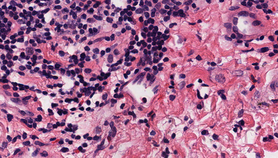
Tumor epithelial tissue: no
Tumor-associated stroma tissue: yes
Normal tissue: no